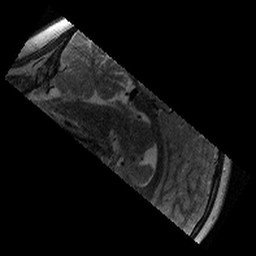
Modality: T2w
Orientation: sagittal
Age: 10
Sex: male
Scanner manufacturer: siemens
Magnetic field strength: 3 T
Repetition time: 9.23 s
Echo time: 0.067 s